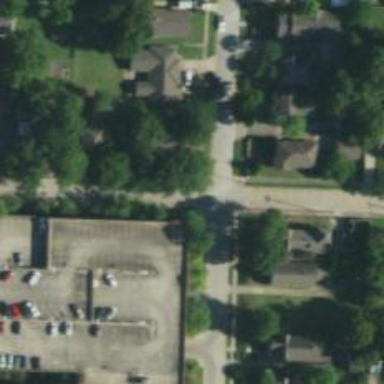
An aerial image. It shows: Residential road with separate sidewalk.